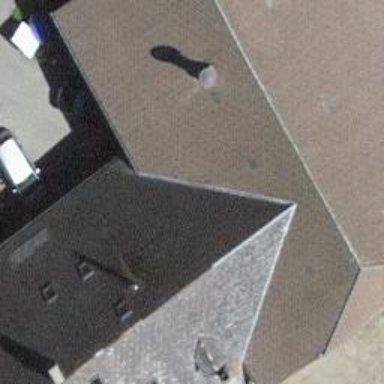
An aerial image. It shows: Farm building.